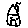
Label: house